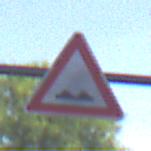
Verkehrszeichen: UnebeneFahrbahn
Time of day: Midday
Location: Roofed (Underpass)
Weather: Clear
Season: NotSpecified
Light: Natural